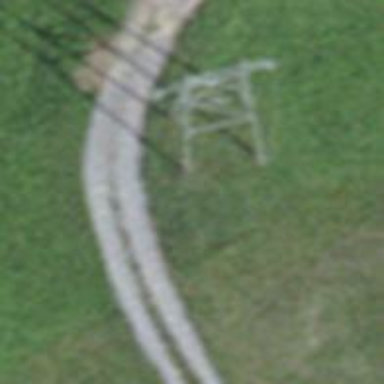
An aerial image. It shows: Three power lines with cables.